Interaction volume radius: 5 \u00c5
Interaction volume height: 25 \u00c5
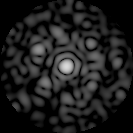
Disorder parameter: 0.8018